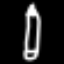
Label: pencil